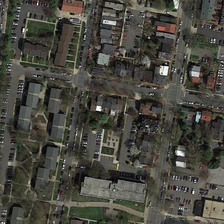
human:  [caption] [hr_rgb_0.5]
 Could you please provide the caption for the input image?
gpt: many buildings and green trees are in a dense residential area .

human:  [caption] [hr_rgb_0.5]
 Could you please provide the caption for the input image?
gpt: many buildings and green trees are in a dense residential area .

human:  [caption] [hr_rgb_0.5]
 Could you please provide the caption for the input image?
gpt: many buildings and green trees are in a dense residential area .

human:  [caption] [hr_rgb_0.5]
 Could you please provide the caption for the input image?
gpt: many buildings and green trees are in a dense residential area .

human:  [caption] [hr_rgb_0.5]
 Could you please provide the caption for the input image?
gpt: many buildings and green trees are in a dense residential area .